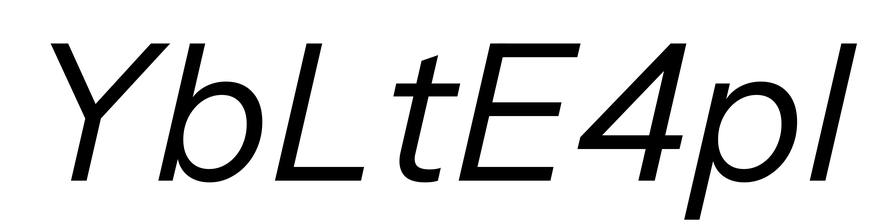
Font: InstrumentSans-Italic_Italic